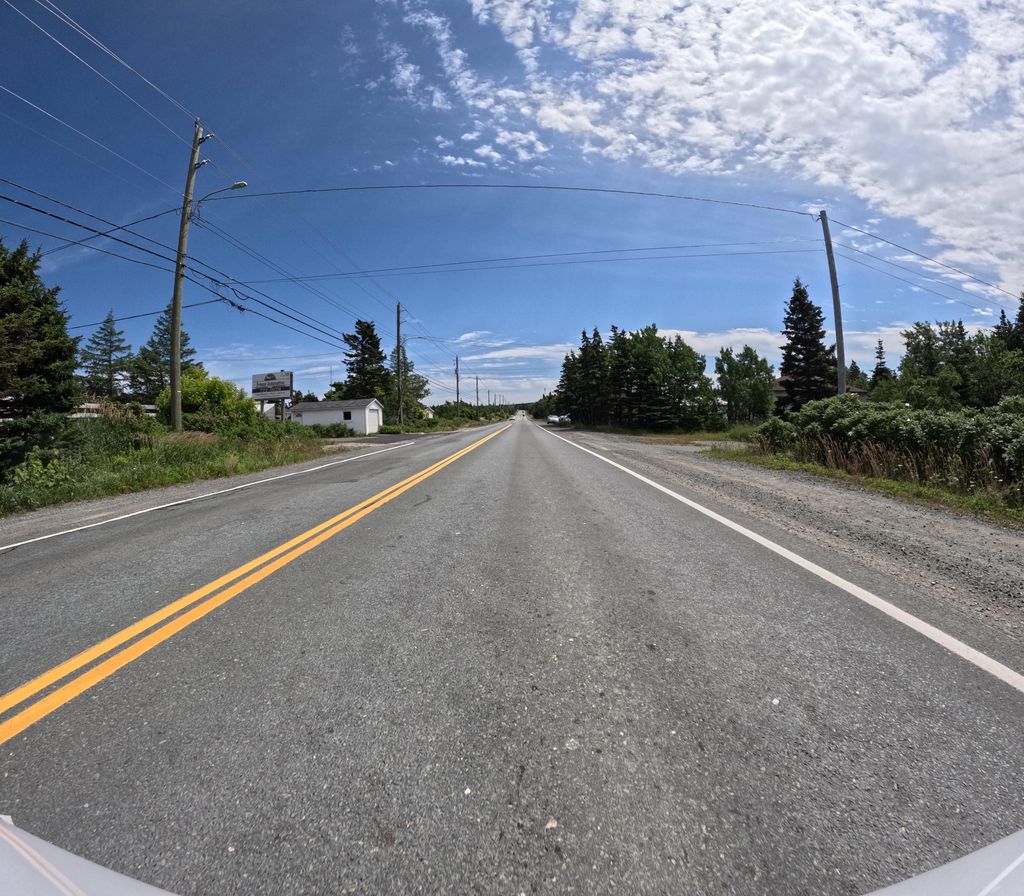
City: st_johns